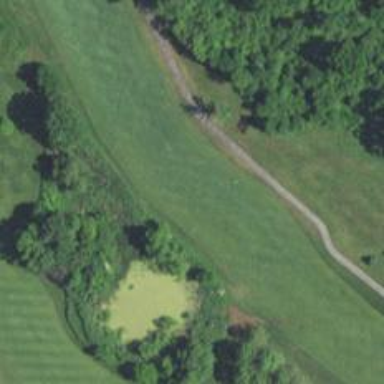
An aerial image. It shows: Golf hole.